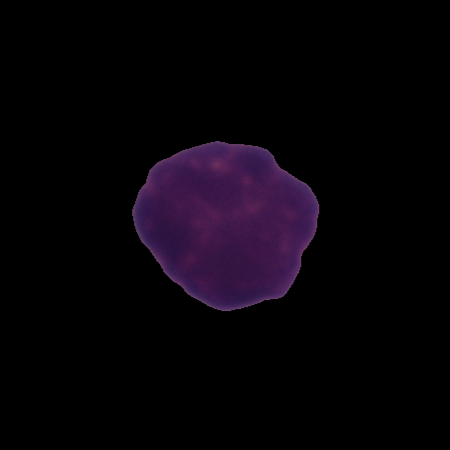
Label: healthy